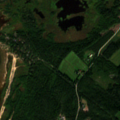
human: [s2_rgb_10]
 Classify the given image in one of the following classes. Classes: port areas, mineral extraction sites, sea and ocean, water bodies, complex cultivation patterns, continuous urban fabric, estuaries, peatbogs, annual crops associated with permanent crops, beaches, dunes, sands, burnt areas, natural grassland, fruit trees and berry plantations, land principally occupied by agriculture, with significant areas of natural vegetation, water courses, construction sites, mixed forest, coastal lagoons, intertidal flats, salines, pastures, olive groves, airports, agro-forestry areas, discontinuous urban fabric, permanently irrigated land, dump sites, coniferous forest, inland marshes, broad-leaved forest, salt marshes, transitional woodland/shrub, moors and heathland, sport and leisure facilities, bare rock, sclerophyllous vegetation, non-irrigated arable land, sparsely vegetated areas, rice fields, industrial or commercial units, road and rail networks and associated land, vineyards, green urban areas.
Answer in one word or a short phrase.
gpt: non-irrigated arable land, land principally occupied by agriculture, with significant areas of natural vegetation, broad-leaved forest, coniferous forest, sea and ocean